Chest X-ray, PA view. Patient: 58 years old, sex M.
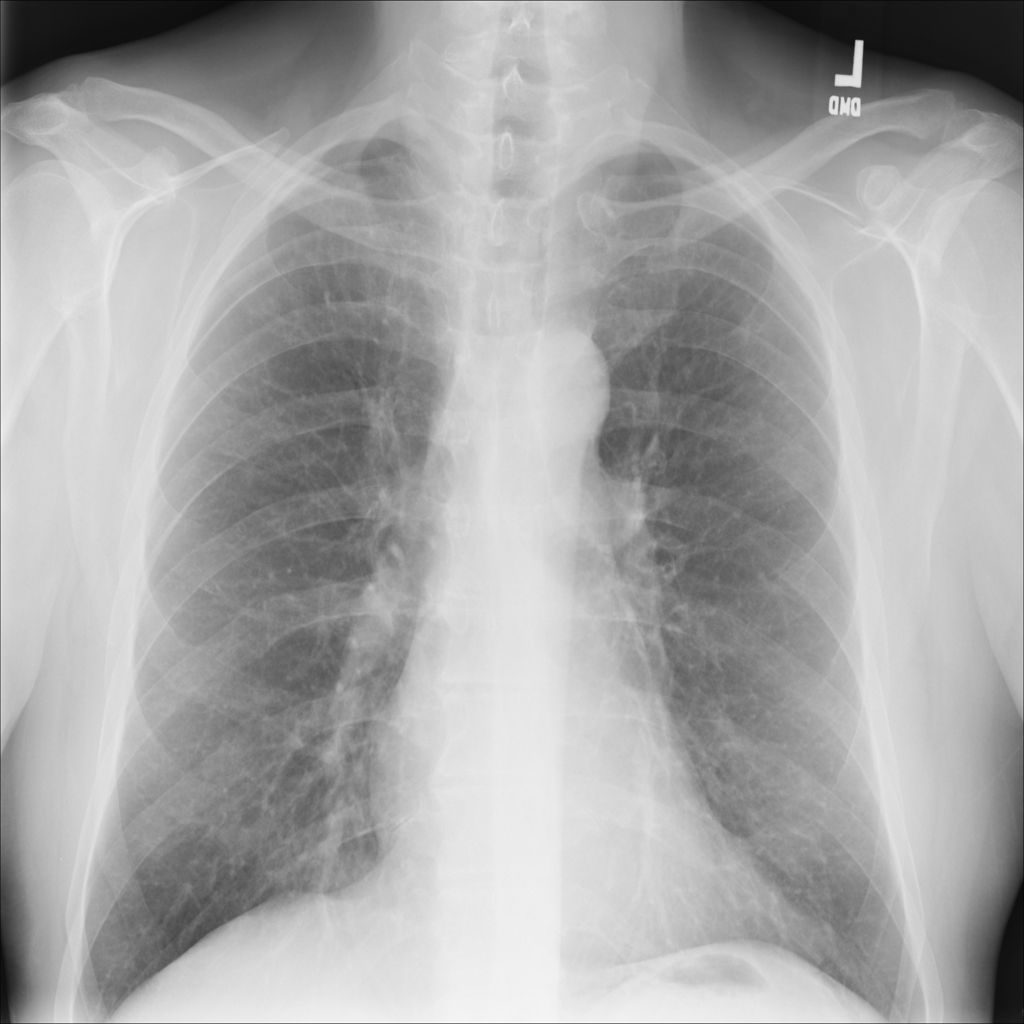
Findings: No Finding